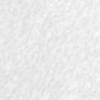
Label: no_change